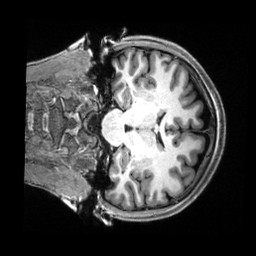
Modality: T1w
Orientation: coronal
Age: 19
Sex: female
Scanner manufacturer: siemens
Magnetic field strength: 3 T
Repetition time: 2.5 s
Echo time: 0.00222 s